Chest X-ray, PA view. Patient: 49 years old, sex F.
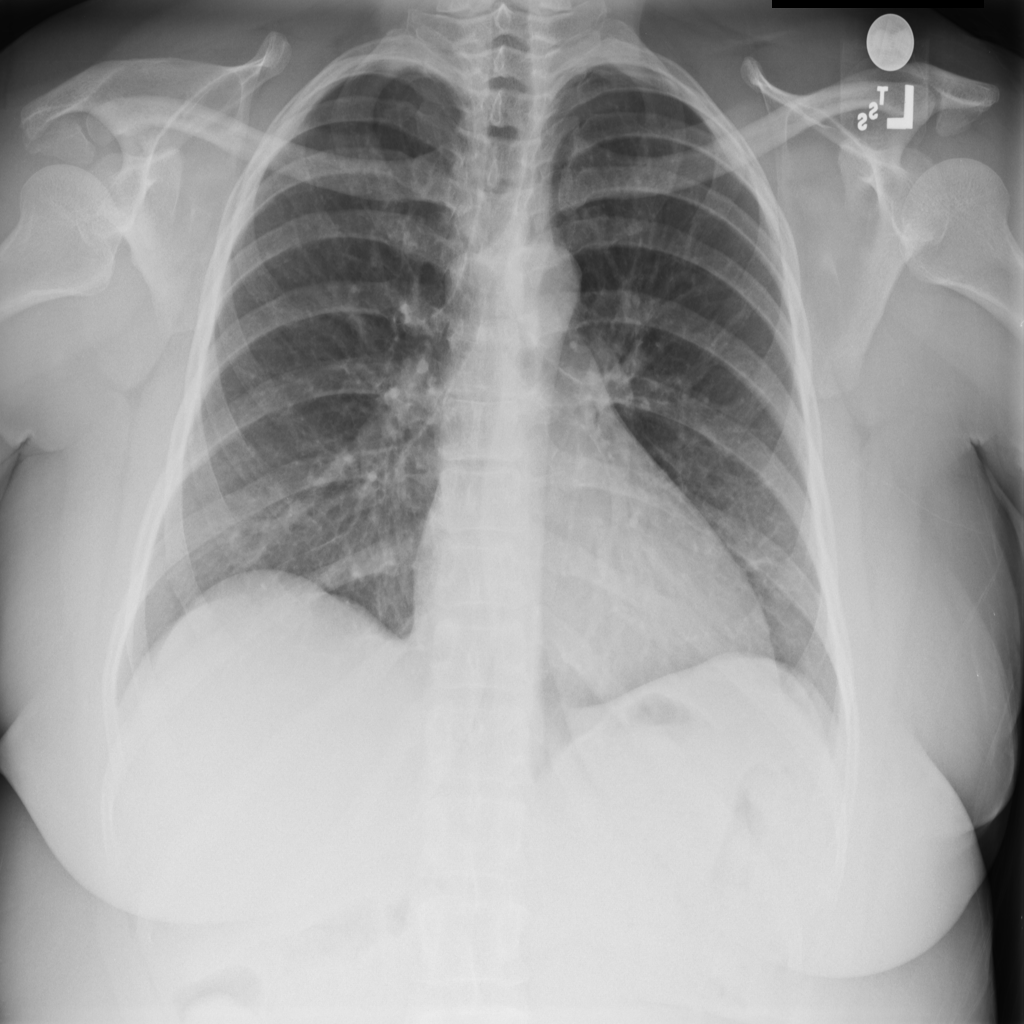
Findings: No Finding